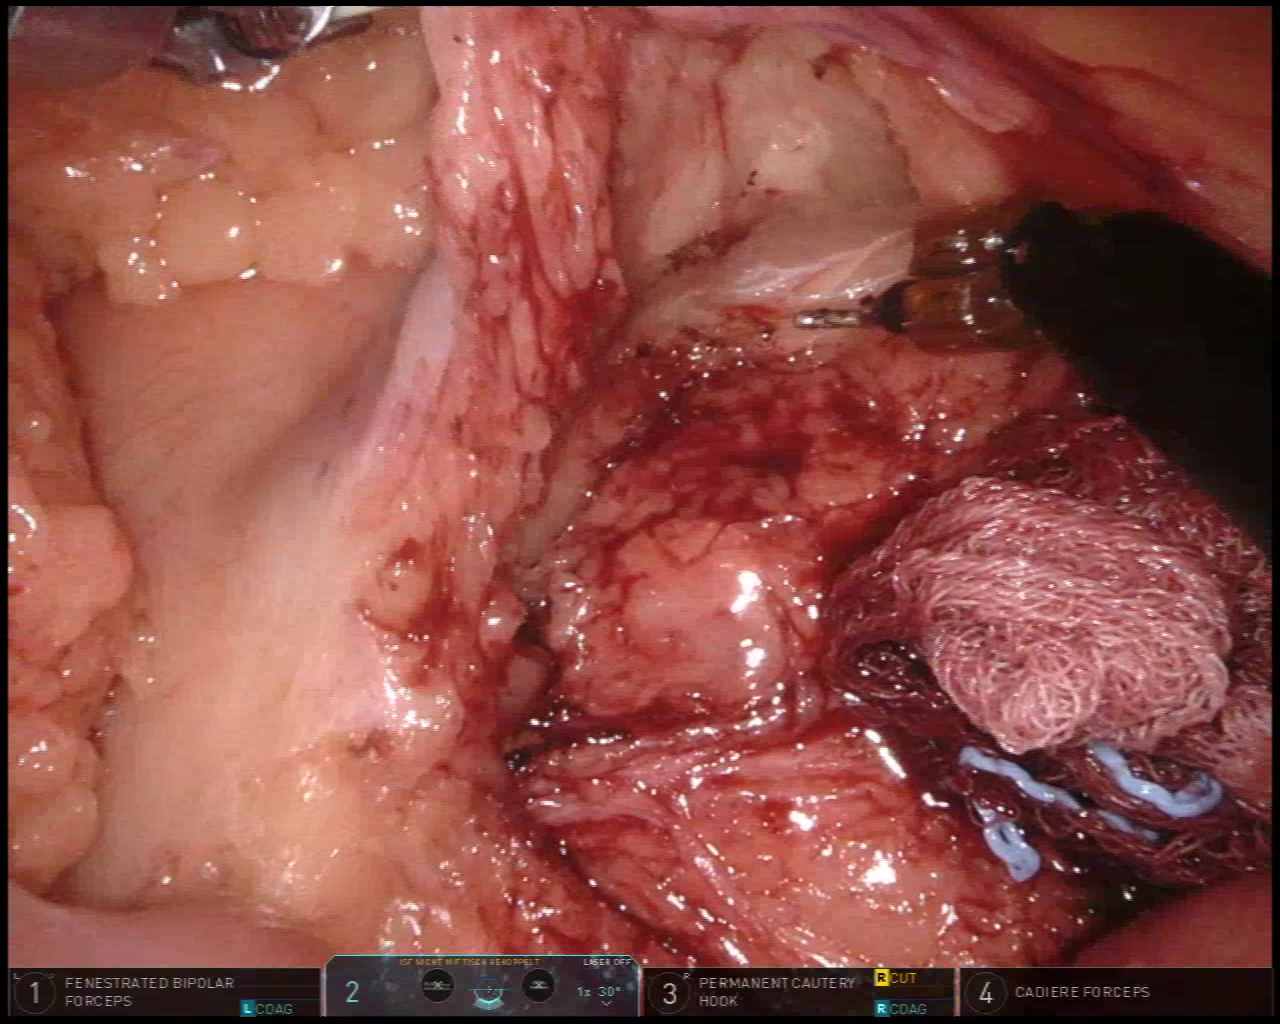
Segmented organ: small_intestine
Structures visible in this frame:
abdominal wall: no
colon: no
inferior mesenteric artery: yes
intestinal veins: no
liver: no
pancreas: no
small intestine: yes
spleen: no
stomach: no
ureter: no
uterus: no
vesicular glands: no